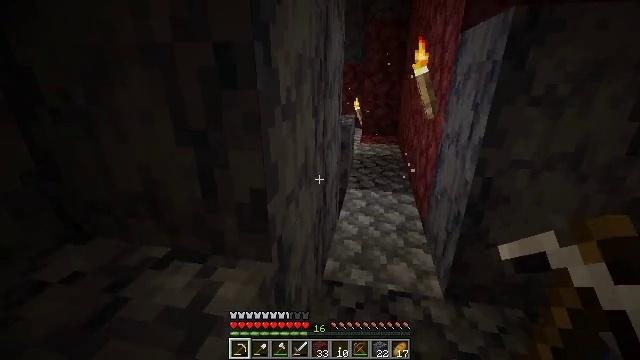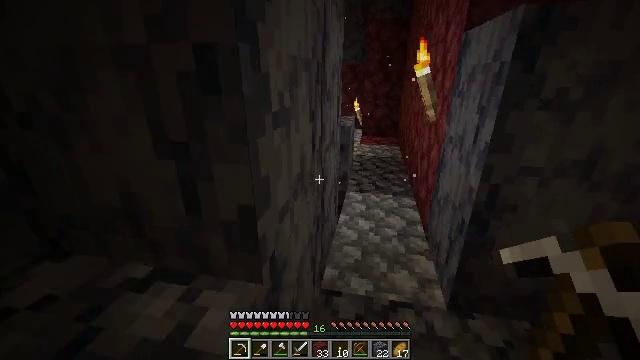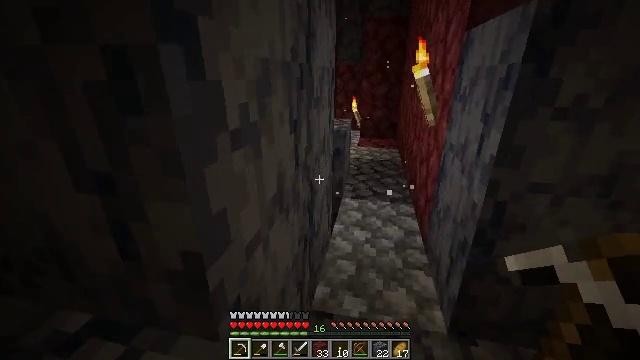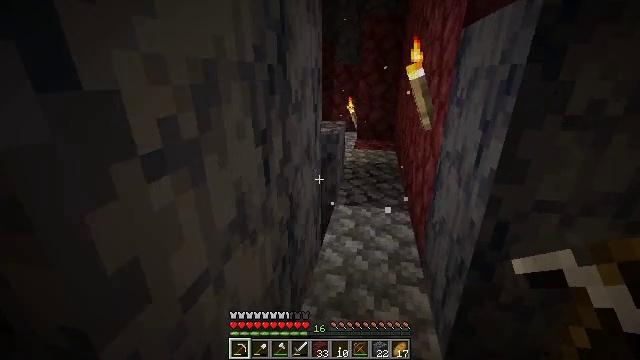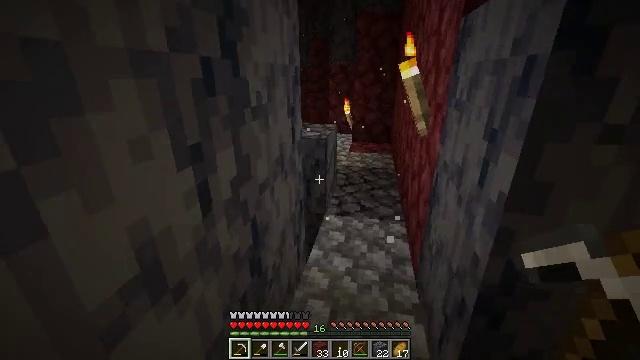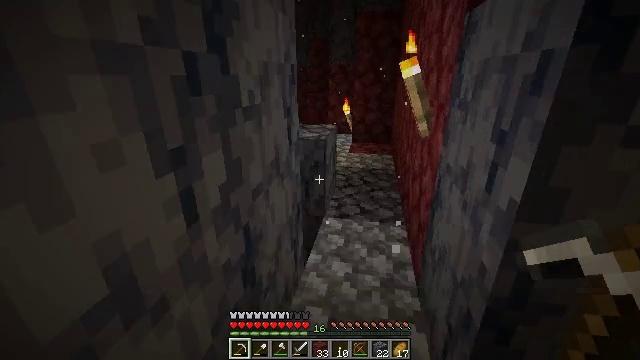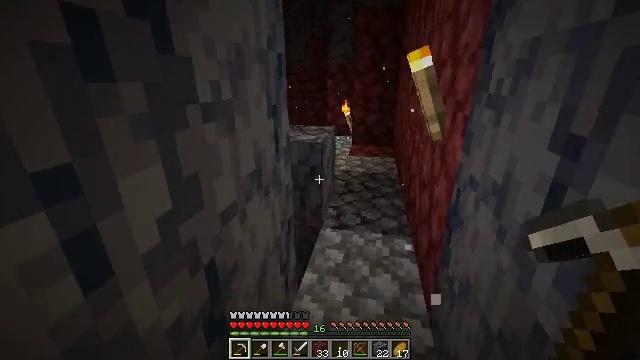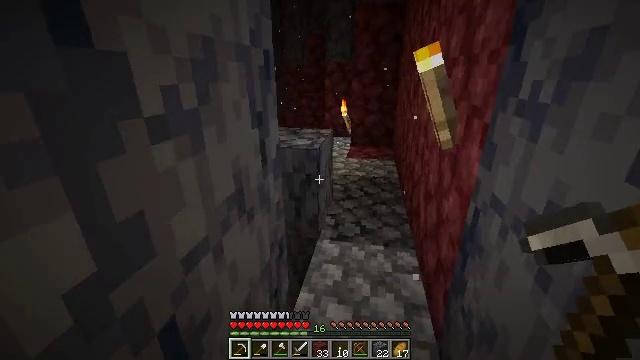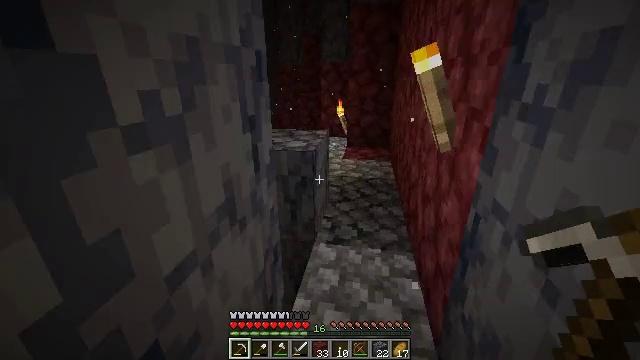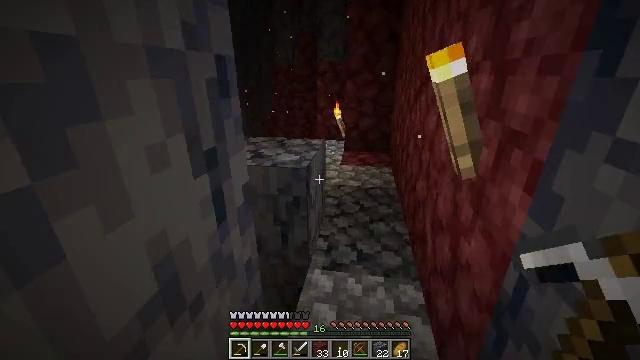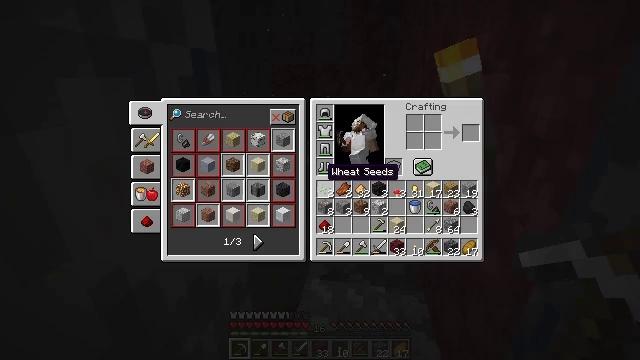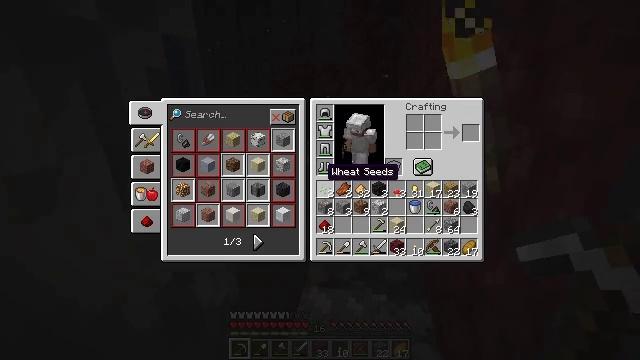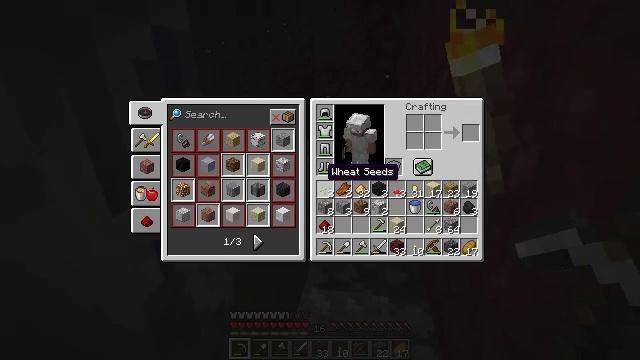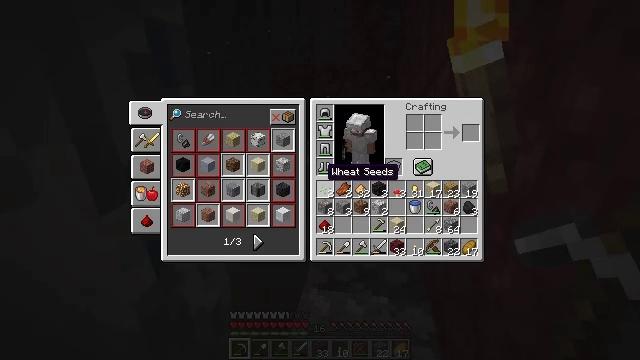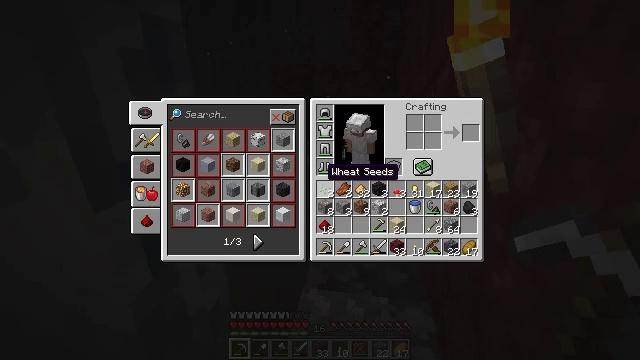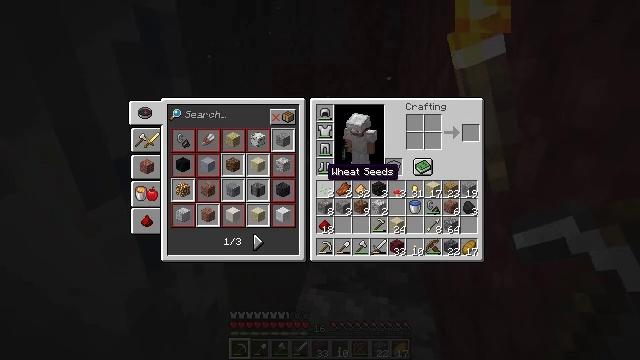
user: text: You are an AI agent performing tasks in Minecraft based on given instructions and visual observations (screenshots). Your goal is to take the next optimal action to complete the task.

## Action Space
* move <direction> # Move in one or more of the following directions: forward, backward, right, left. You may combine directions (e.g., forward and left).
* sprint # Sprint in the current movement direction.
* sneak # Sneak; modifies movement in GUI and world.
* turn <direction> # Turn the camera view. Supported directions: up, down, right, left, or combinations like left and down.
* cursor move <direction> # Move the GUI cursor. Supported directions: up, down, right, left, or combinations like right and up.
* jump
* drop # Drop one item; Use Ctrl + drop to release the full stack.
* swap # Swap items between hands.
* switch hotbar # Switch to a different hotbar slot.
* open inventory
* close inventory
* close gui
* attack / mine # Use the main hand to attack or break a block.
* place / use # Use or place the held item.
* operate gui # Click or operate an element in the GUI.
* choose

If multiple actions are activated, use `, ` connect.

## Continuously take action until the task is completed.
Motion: motion action
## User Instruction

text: Collect basalt for building.
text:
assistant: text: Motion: move forward and move right
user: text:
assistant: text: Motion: move forward and move right
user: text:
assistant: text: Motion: move forward and move right
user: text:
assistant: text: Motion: move forward
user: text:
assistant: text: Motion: move forward
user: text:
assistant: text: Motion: move forward
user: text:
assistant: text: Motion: move forward
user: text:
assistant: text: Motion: move forward
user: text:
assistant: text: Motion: move forward
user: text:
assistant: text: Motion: close inventory
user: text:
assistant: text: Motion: close inventory
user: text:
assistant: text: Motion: close inventory
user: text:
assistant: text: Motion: open gui
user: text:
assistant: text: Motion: no_op
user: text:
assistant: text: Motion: no_op
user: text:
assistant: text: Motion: no_op
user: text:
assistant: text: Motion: no_op
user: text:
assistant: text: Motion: cursor move right
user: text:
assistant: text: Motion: cursor move right
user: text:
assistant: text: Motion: cursor move right
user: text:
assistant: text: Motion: cursor move right
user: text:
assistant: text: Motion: no_op
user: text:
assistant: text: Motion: no_op
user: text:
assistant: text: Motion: no_op
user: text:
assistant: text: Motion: no_op
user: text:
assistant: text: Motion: no_op
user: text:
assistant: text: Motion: no_op
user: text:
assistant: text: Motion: no_op
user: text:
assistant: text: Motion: no_op
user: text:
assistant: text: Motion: no_op